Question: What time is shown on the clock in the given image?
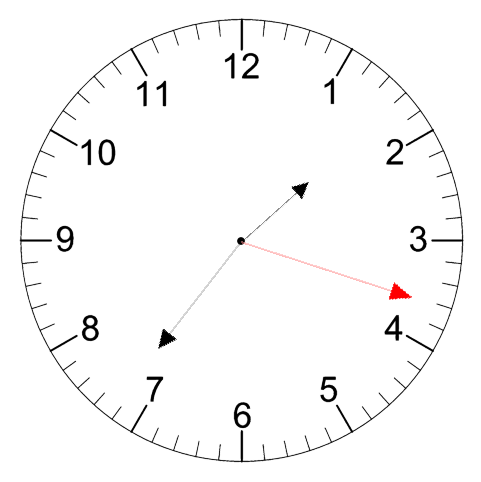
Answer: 01:36:18